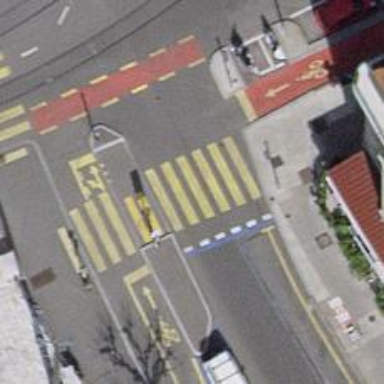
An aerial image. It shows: Crossing with traffic signals.